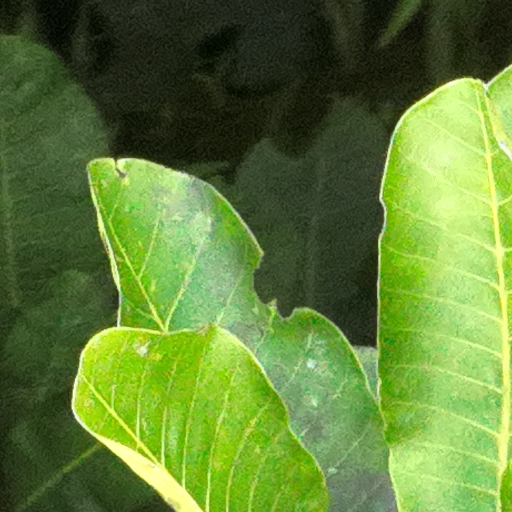
Species: Anacardium excelsum
GBIF accepted scientific name: Anacardium excelsum
Crown area (m\u00b2): 204.696